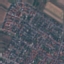
Land use / land cover class: Residential